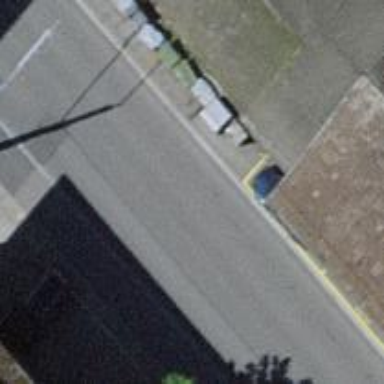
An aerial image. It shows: Kerb barrier.